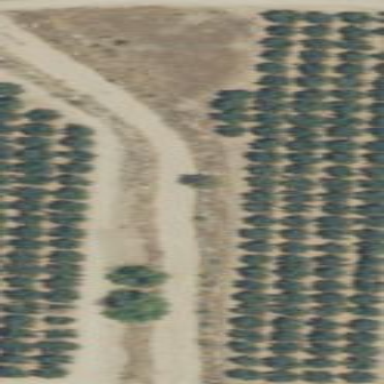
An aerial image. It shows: Orchard.